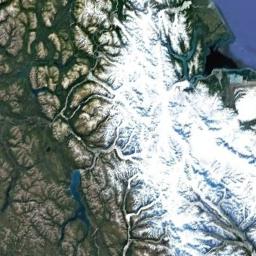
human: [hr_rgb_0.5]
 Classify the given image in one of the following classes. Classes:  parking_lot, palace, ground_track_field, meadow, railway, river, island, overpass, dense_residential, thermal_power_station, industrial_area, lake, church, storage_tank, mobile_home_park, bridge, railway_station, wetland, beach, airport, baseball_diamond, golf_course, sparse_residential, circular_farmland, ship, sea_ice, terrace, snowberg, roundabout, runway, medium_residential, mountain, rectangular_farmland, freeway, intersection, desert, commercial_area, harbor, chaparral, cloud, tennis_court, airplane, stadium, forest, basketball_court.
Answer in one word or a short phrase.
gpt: snowberg